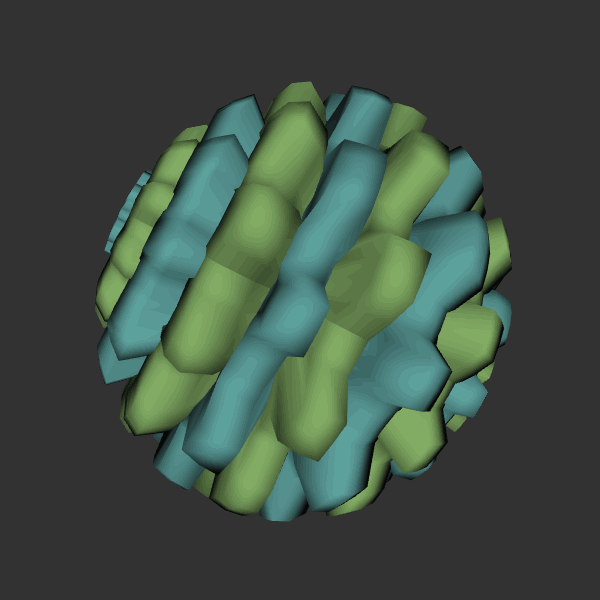
Background: dark